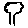
Label: tree